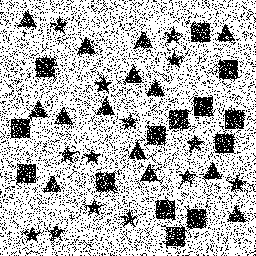
Squares: 14
Triangles: 14
Stars: 14
Total shapes: 42